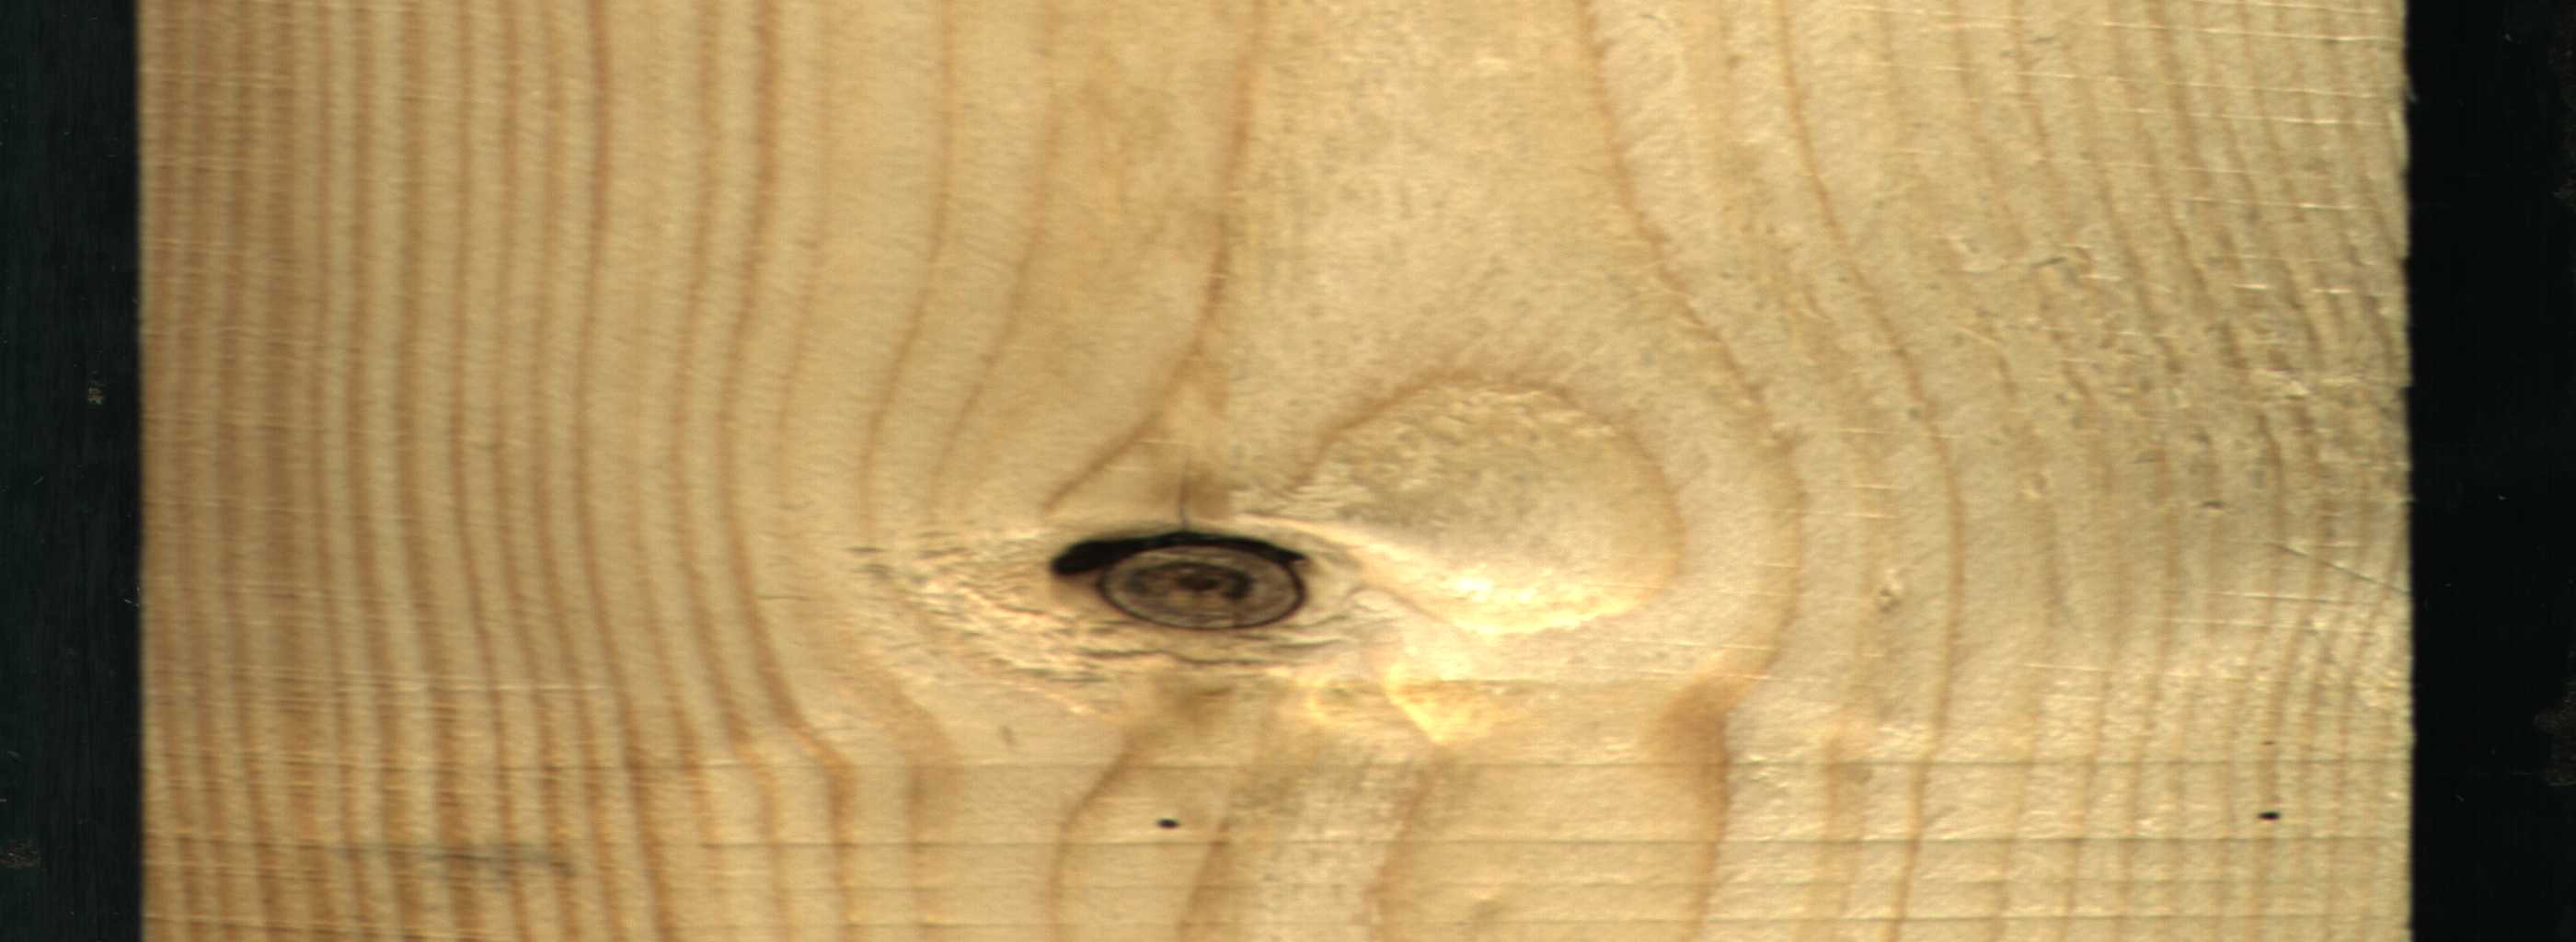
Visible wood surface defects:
Dead_Knot